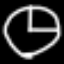
Label: clock